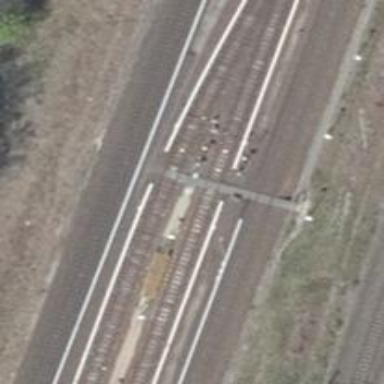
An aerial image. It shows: Wedge used for railway derailment.